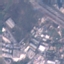
Label: Industrial